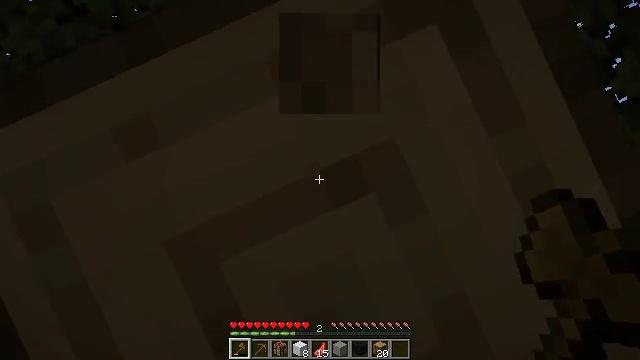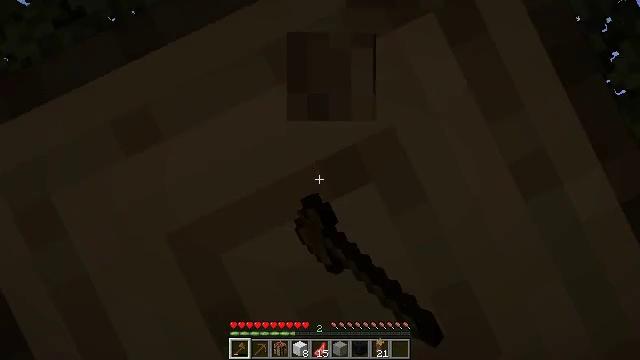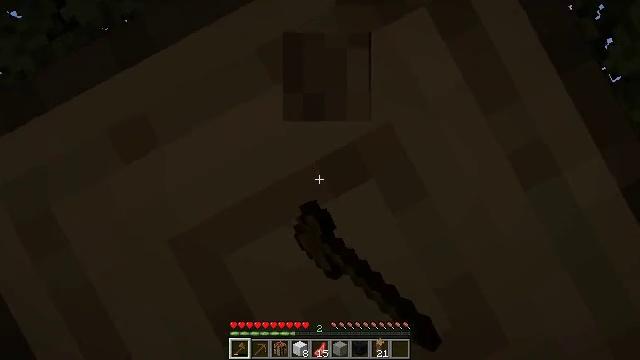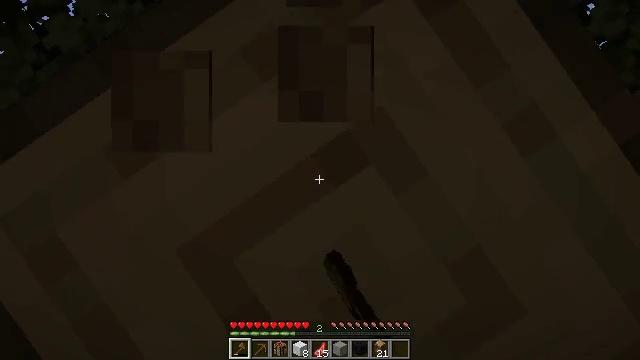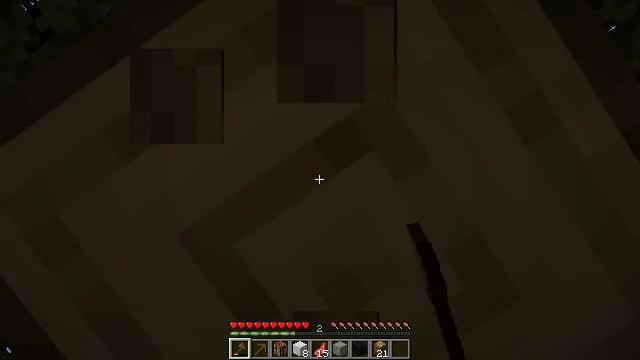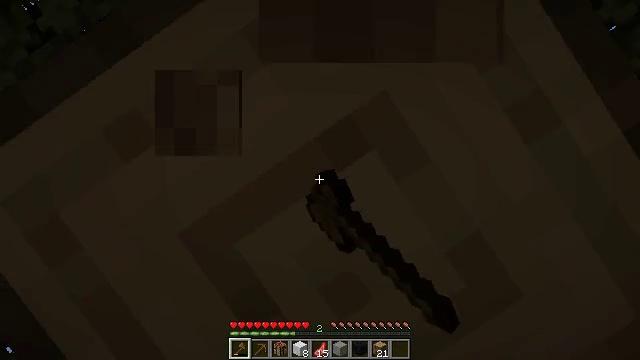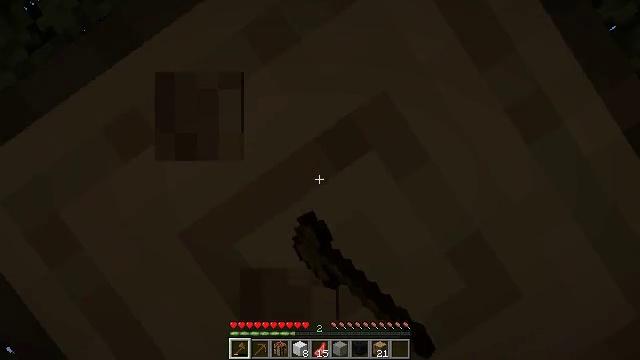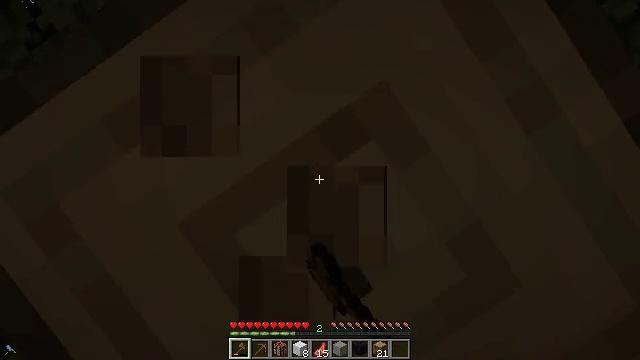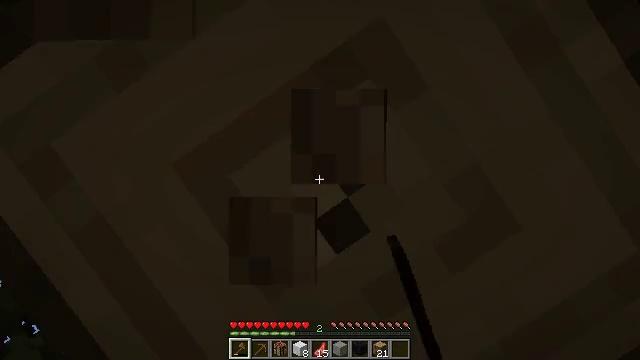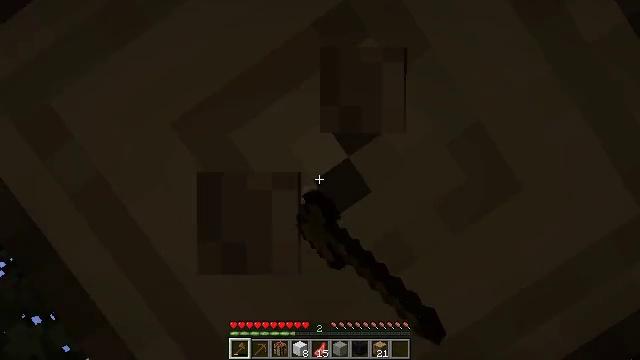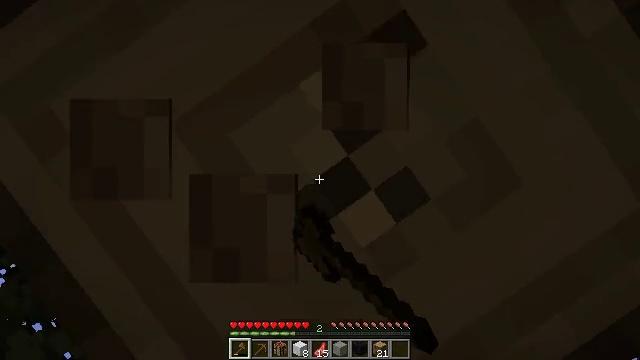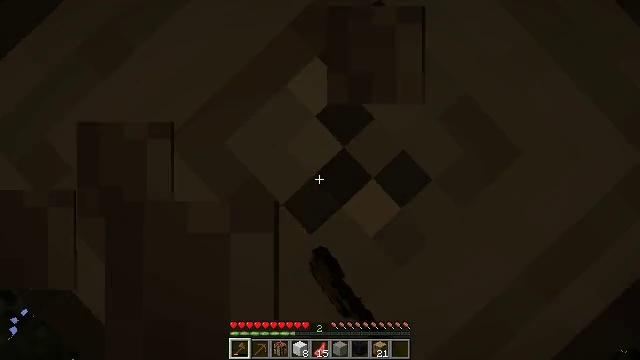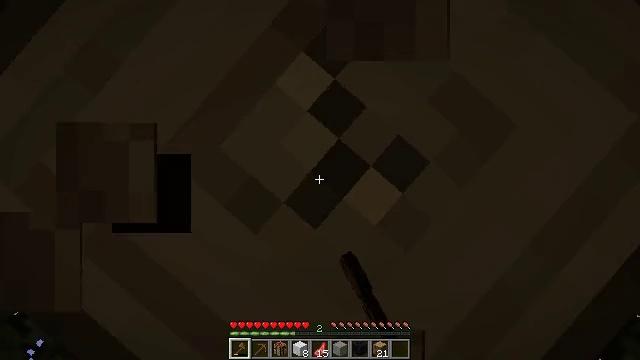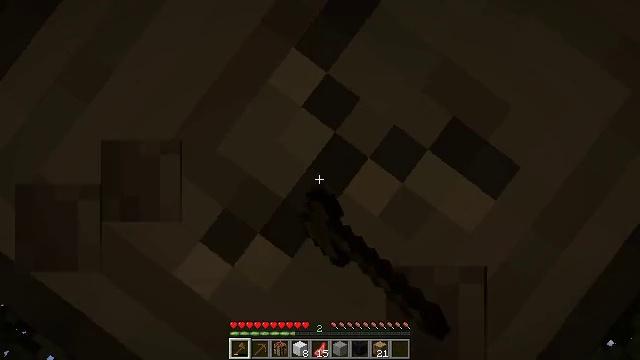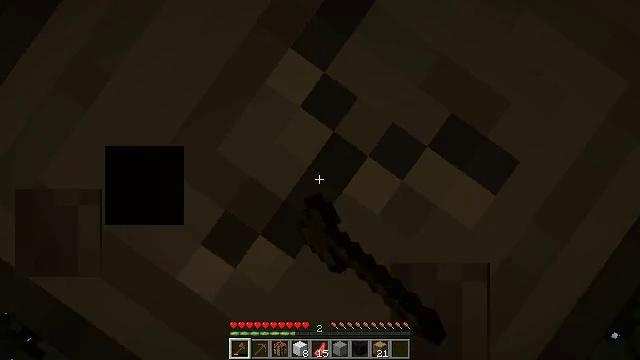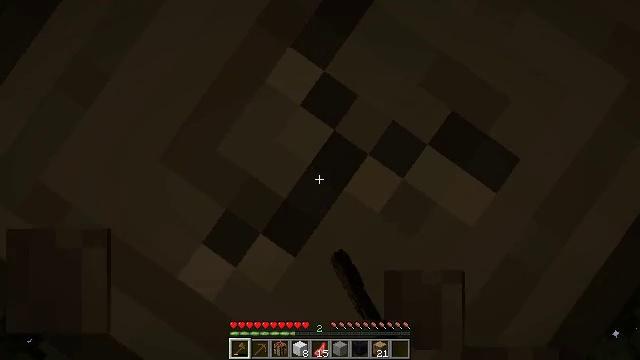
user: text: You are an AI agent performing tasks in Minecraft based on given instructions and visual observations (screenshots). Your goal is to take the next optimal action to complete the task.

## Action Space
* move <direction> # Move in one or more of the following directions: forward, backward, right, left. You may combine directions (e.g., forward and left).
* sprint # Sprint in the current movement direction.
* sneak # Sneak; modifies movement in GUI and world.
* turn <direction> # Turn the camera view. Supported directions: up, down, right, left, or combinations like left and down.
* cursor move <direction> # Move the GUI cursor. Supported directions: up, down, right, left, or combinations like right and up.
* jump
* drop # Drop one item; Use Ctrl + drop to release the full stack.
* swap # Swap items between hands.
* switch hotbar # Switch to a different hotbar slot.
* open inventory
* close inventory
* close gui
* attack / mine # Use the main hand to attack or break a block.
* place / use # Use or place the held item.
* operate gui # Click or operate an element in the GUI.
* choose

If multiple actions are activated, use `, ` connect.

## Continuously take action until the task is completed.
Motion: motion action
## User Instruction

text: Collect oak log for crafting.
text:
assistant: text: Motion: turn left and up, attack / mine
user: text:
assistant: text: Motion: turn left and up, attack / mine
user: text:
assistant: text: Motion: turn left, attack / mine
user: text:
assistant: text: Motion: turn down, attack / mine
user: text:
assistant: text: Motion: attack / mine
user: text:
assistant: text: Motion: attack / mine
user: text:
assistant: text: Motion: move forward, attack / mine
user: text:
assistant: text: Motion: attack / mine
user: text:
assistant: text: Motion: attack / mine
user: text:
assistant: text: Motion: attack / mine
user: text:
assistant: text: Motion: turn left and up, attack / mine
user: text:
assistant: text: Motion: turn left and up, attack / mine
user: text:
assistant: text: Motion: turn left and up, attack / mine
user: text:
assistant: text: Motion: turn left and up, attack / mine
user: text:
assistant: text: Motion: attack / mine
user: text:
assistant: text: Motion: attack / mine
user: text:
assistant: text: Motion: attack / mine
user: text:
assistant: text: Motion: attack / mine
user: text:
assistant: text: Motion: turn left, attack / mine
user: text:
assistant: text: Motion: turn left, attack / mine
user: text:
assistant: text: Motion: attack / mine
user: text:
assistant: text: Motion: attack / mine
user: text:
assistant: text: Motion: attack / mine
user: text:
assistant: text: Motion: attack / mine
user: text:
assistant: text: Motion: attack / mine
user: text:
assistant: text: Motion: turn left, attack / mine
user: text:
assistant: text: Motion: turn left, attack / mine
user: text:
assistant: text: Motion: turn left and down, attack / mine
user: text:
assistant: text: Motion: move back, attack / mine
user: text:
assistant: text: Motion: move back, attack / mine